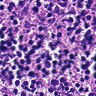
Metastatic tissue present: yes